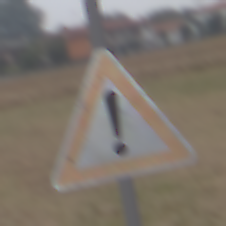
Verkehrszeichen: Gefahrenstelle
Umgebung: Outdoor, Suburban
Tageszeit: Midday
Wetter: Overcast
Licht: Natural
Jahreszeit: NotSpecified
Kontrast: LowContrast